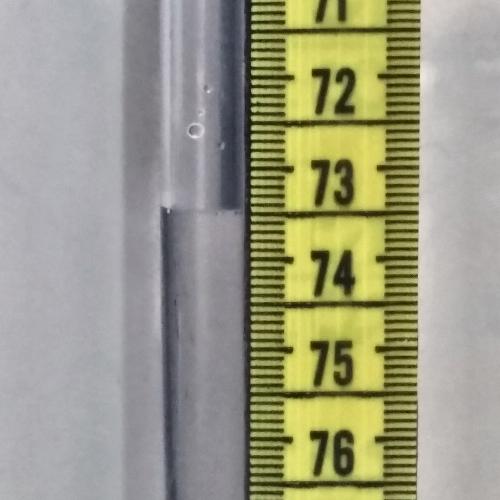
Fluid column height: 73.5 cm